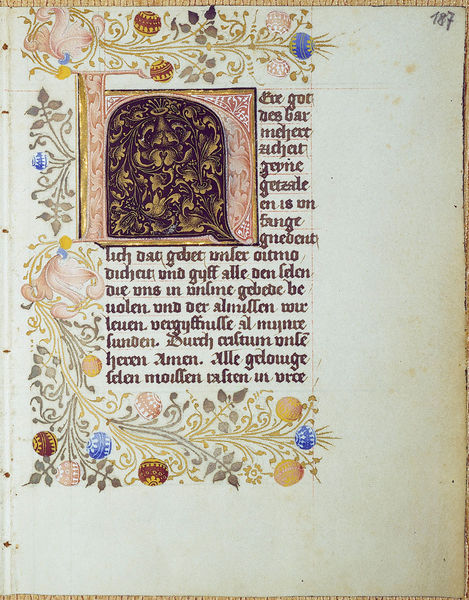
Titel: Lochner-Gebetsbuch
Künstler: Stefan Lochner
Institution: Darmstadt, Universitäts- und Landesbibliothek
Schlagwörter: blau, blätter, gott, gelb, blumen, orange, blüten, rot, ornament, bibel, zweige, gold, blatt, pflanzen, rund, ranken, schrift, farbe, rind, dekor, floral, deutsch, buch, seite, text, buchstabe, buchstaben, initiale, kugel, kugeln, stängel, buchseite, mittelalter, alle, miniatur, verzierungen, handschrift, initial, buchmalerei, majuskel, inkunabel, kaligrafie, manuskript, minuskel, illumination, bordure, amen, ränke, l, h, durch, ränken, 187, kugelb, schönshcrift